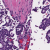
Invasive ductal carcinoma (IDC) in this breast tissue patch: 1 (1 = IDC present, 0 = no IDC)